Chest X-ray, PA view. Patient: 48 years old, sex F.
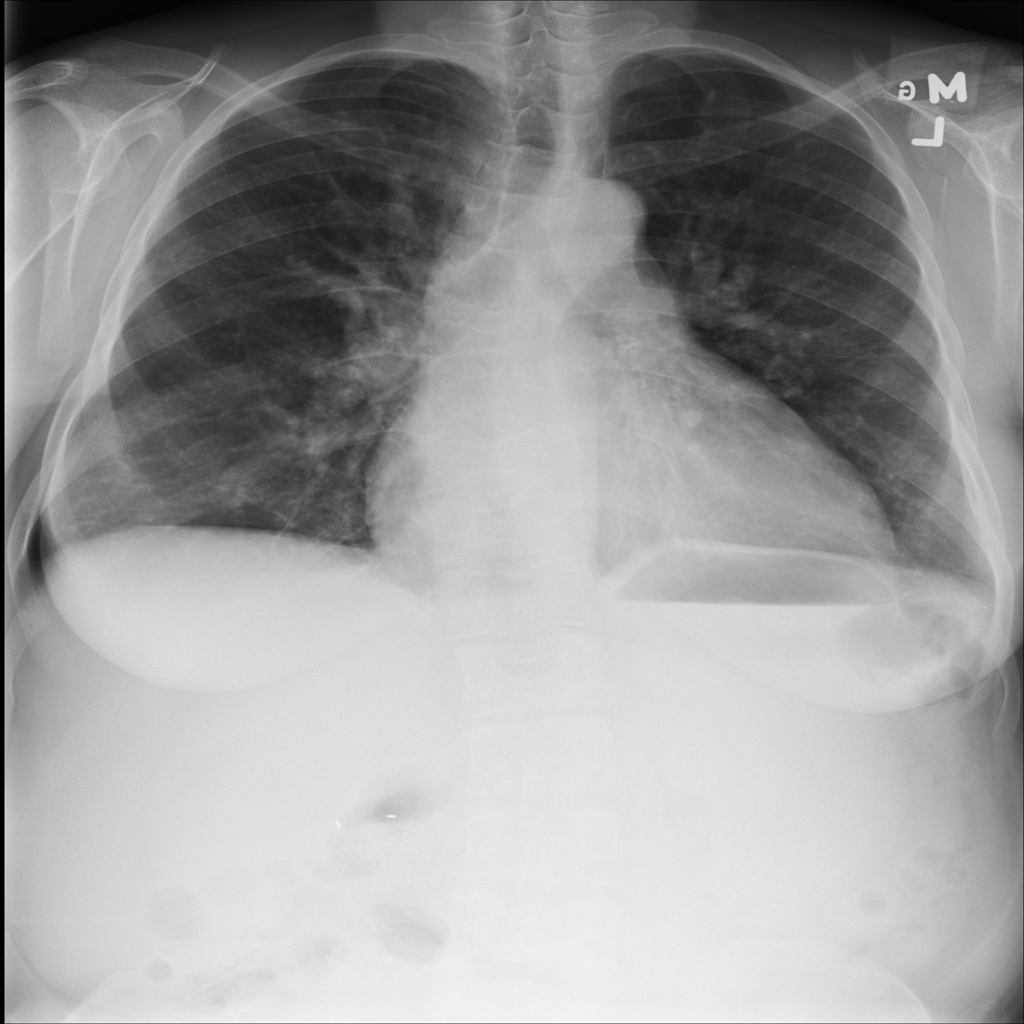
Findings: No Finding